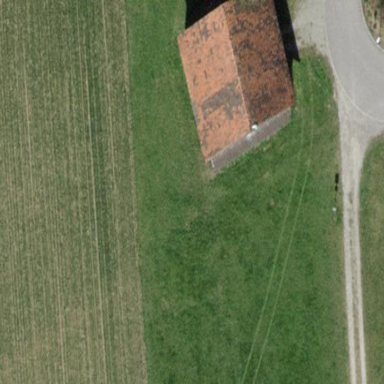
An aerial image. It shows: Barn.